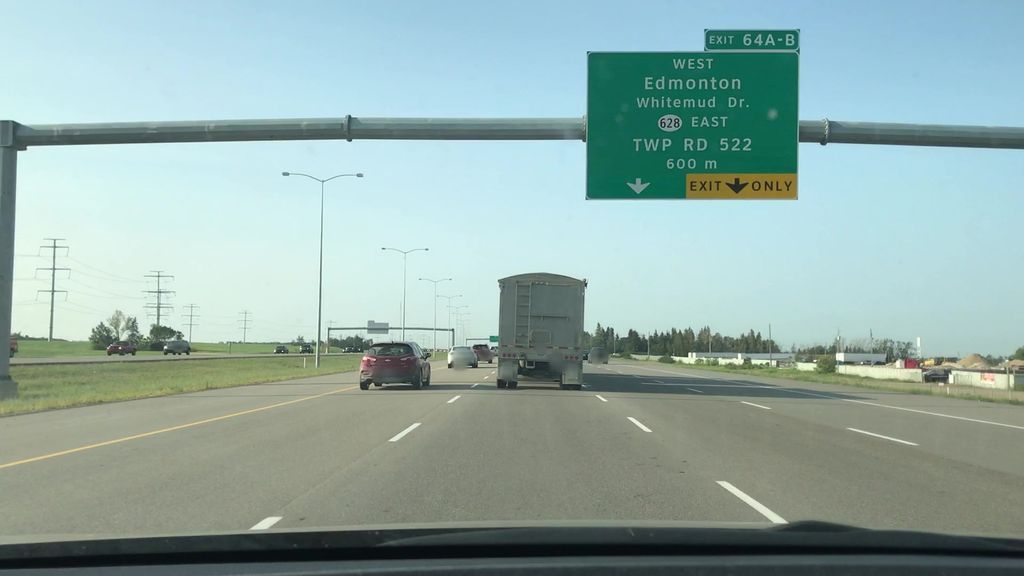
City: edmonton